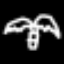
Label: palm tree